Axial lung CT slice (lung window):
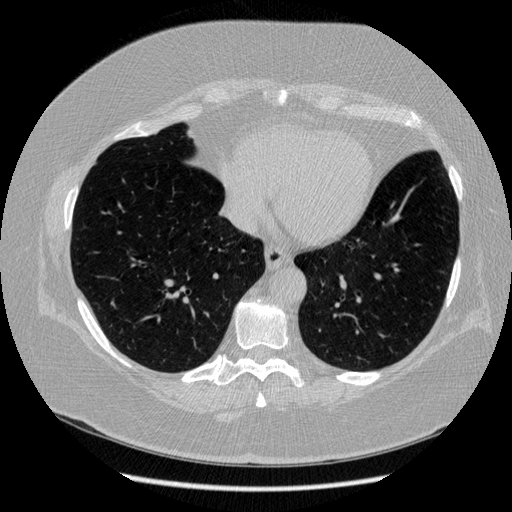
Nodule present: no